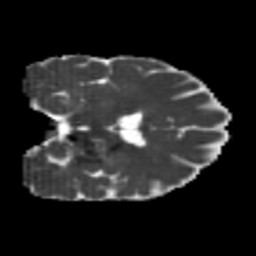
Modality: MD
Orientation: coronal
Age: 21
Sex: male
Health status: healthy
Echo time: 0.074 s